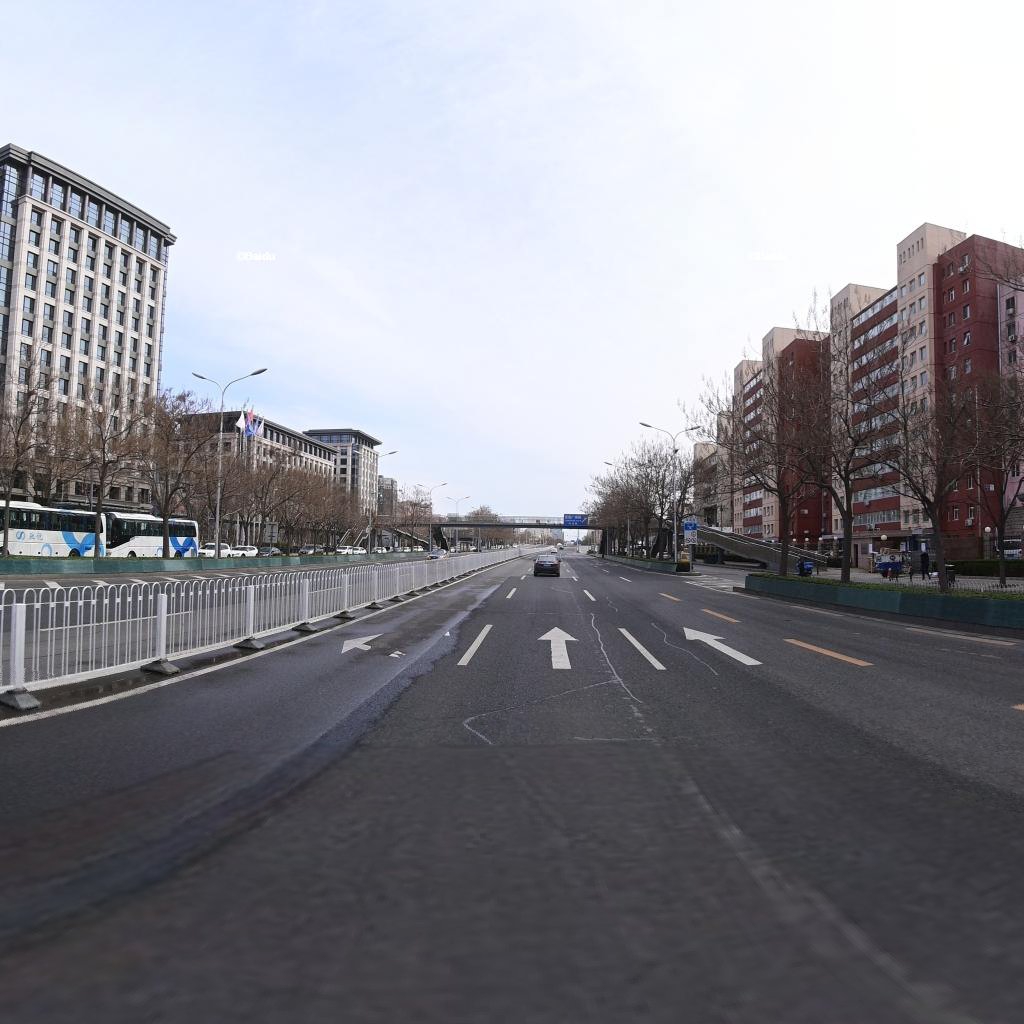
Region: Haidian
Road damage annotations: longitudinal patch, longitudinal patch, longitudinal patch, longitudinal patch